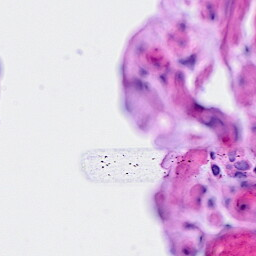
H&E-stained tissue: Ovarian